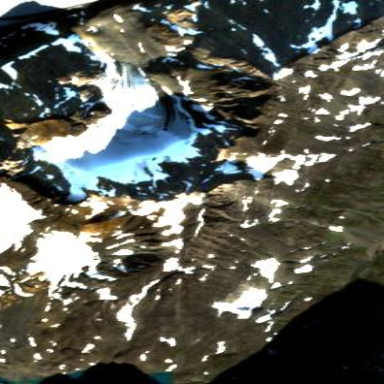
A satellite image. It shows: Stunning view of glacier.